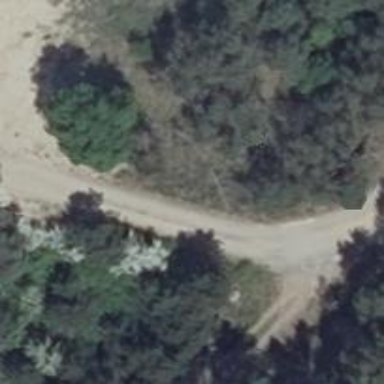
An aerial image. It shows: Gravel service road.